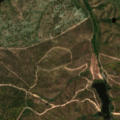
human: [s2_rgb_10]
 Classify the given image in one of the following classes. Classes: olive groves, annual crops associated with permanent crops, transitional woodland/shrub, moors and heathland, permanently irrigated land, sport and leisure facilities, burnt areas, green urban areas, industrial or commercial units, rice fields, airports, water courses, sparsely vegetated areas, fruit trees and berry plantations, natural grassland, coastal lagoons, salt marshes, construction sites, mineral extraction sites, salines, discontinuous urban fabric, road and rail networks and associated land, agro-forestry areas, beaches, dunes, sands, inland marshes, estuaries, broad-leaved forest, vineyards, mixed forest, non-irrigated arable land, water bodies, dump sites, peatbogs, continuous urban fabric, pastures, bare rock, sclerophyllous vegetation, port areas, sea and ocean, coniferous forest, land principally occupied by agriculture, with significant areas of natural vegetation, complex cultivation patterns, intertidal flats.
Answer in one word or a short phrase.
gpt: continuous urban fabric